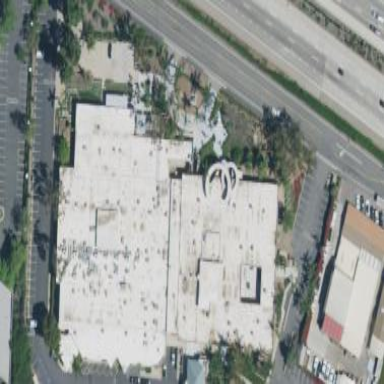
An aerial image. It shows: Office building.